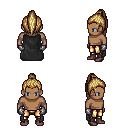
a pixel art fantasy rpg character, male body template, human, dark skin, black cape, gold greaves, blonde long topknot hairstyle, metal gloves, maroon shoes, four views (front, back, left, right), 2x2 character sprite sheet, small pixel art, hard edges, no anti-aliasing